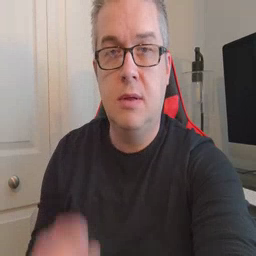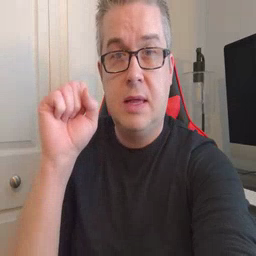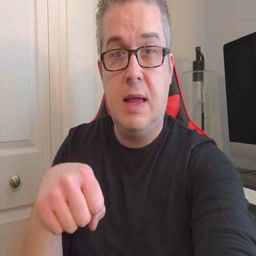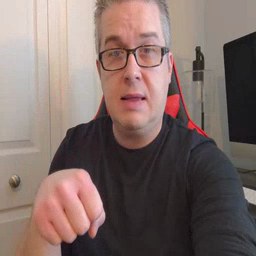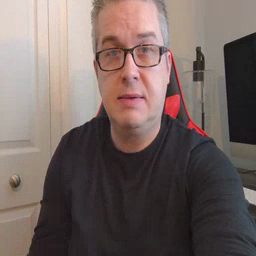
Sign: can